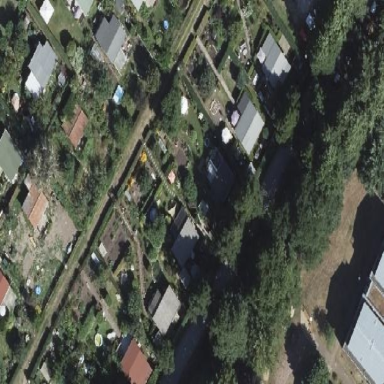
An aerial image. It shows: Plot in the allotments.